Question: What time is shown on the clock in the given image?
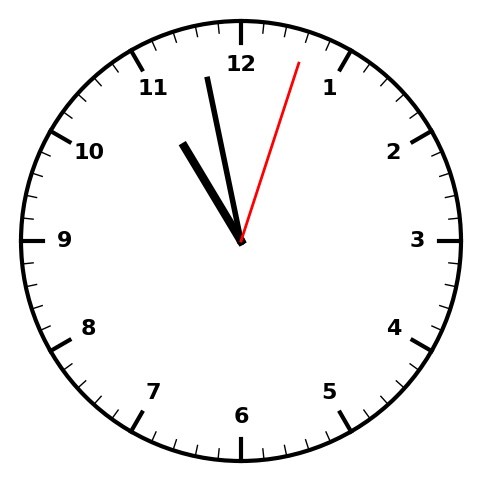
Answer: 10:58:03